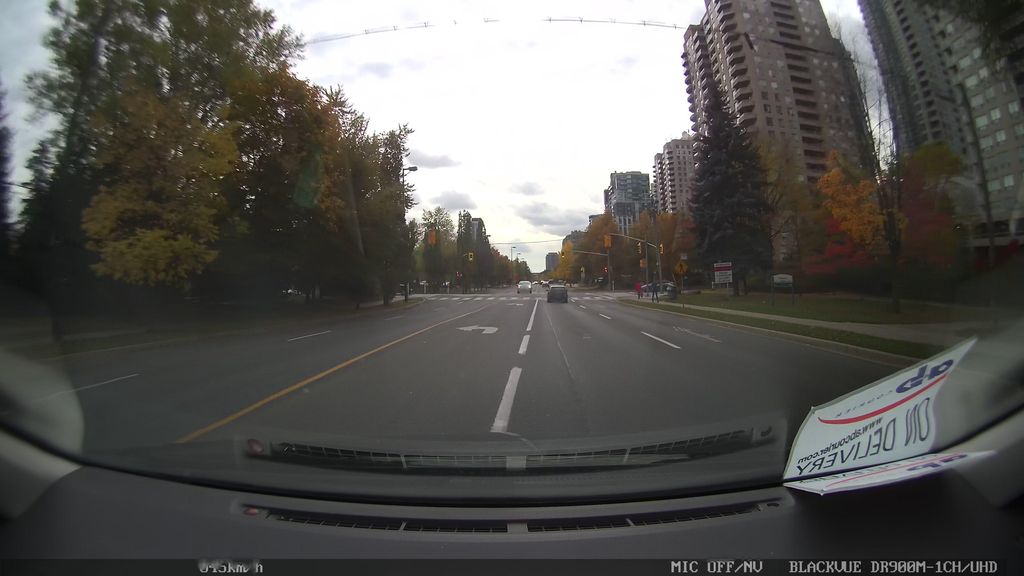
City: toronto